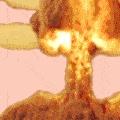
Label: anime